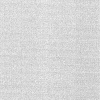
Atmospheric dust classification: dusty